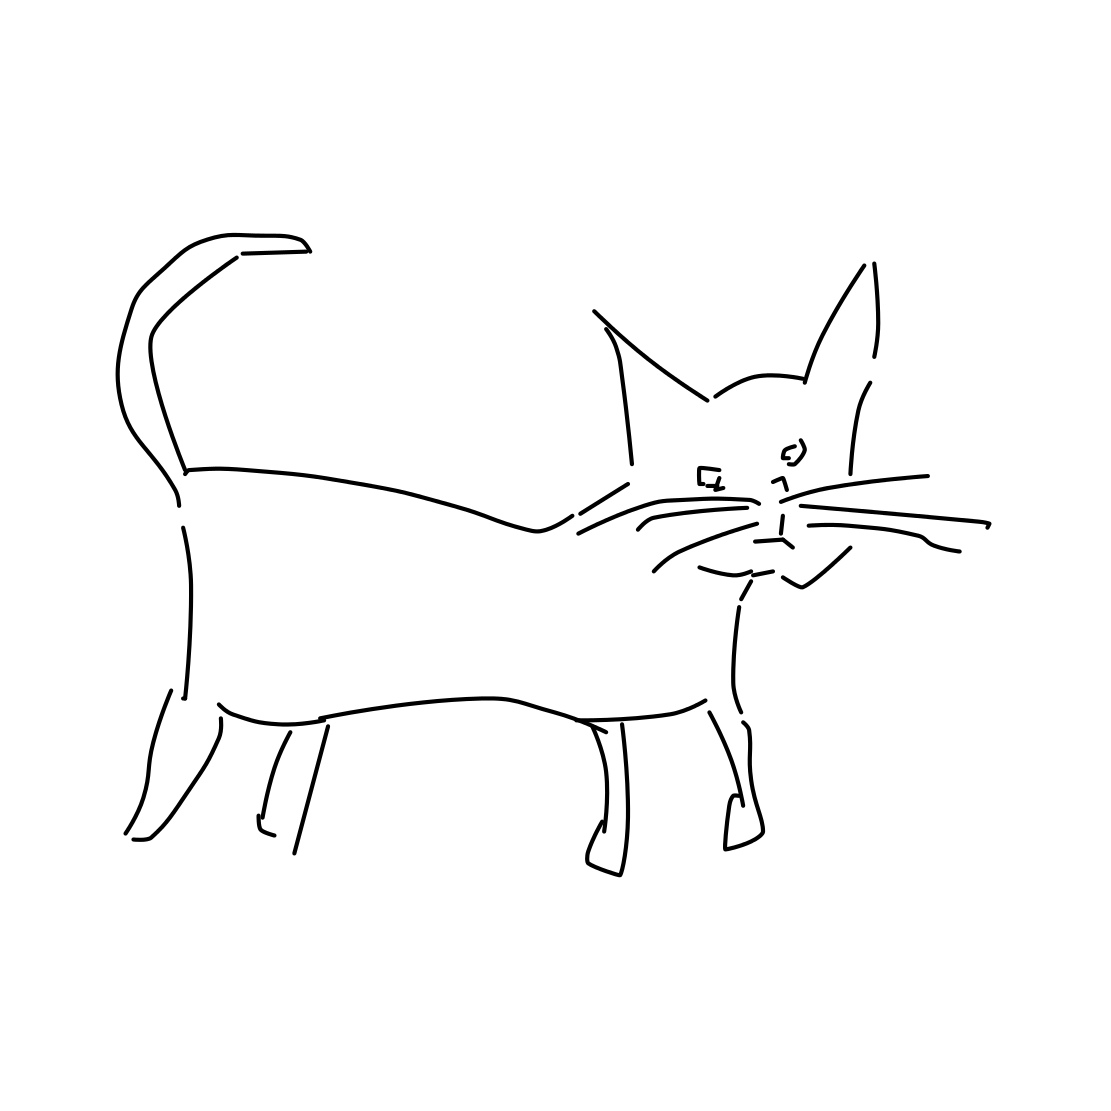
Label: cat